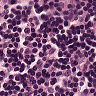
Metastatic tissue present: no